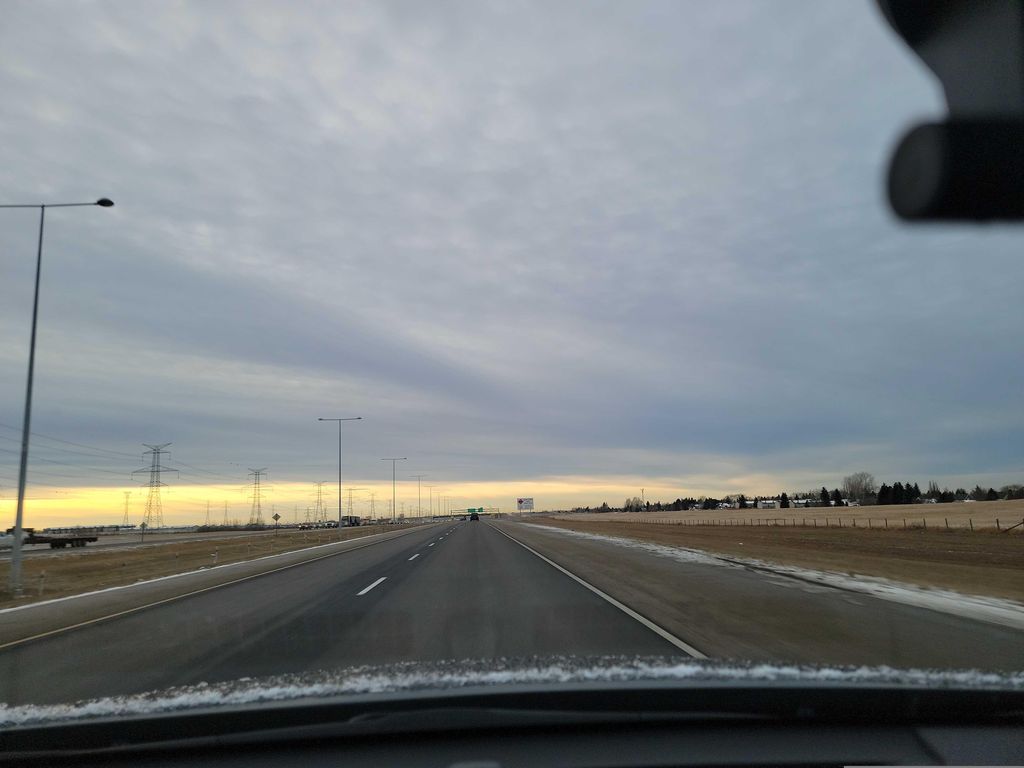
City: edmonton